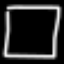
Label: square